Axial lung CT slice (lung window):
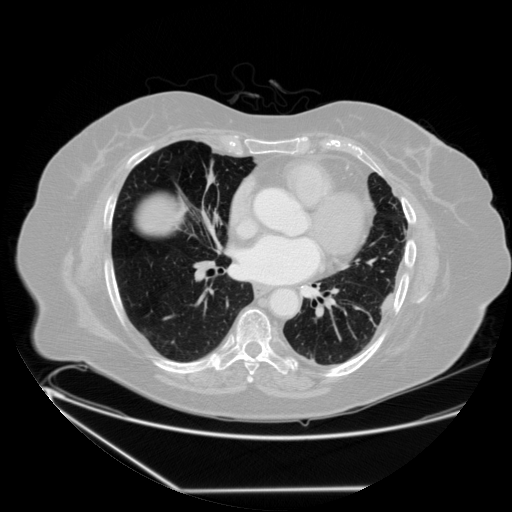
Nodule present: no